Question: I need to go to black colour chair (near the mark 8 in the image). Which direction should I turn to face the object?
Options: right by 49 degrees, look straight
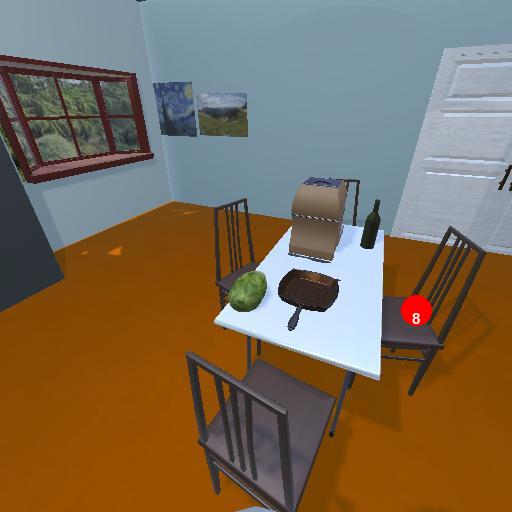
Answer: right by 49 degrees